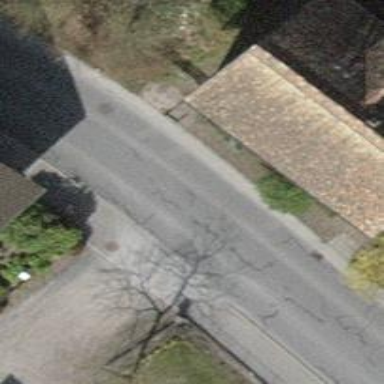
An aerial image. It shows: Tertiary road.